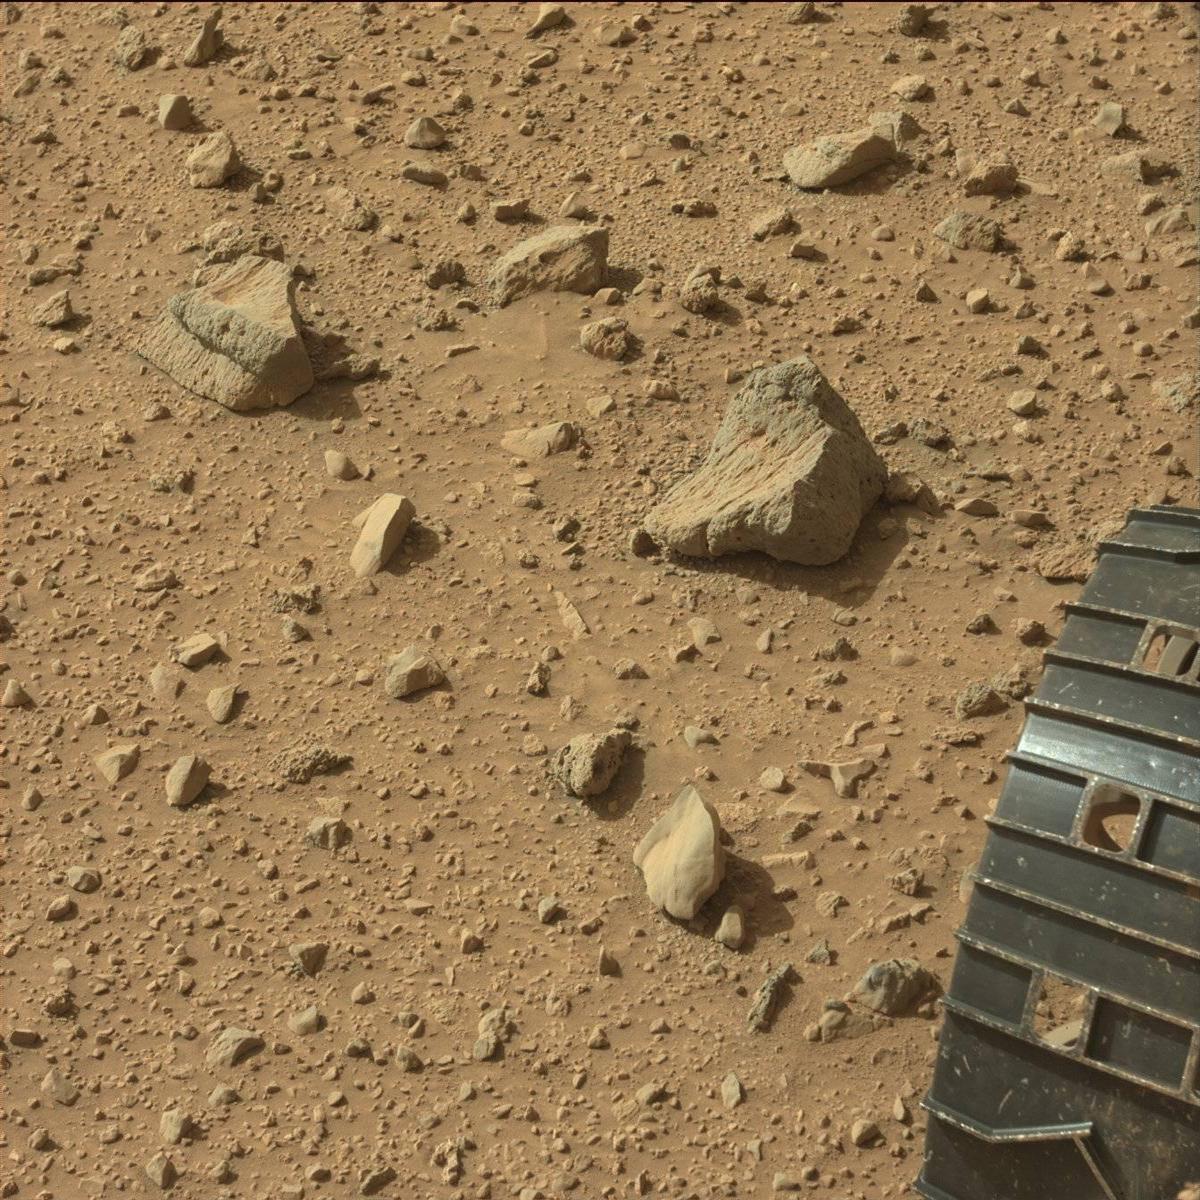
Terrain classes present: Bedrock, Rock, Rover, Sand / Soil